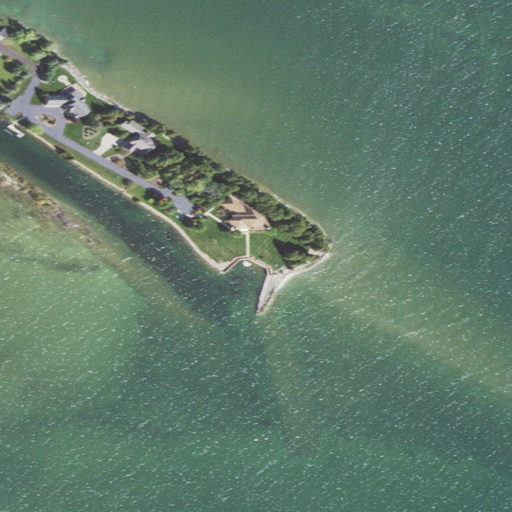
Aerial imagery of cape in Michigan named Bare Point containing open water, medium intensity development, low intensity development, high intensity development, barren land, herbaceous wetlands, and open development